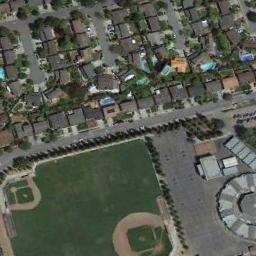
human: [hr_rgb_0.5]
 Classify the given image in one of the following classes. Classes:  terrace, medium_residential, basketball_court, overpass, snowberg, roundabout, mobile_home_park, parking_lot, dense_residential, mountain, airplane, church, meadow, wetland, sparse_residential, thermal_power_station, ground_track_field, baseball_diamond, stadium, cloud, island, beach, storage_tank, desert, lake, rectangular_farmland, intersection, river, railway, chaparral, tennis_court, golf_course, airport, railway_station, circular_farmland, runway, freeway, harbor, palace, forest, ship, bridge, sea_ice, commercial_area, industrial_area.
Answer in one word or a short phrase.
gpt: baseball_diamond